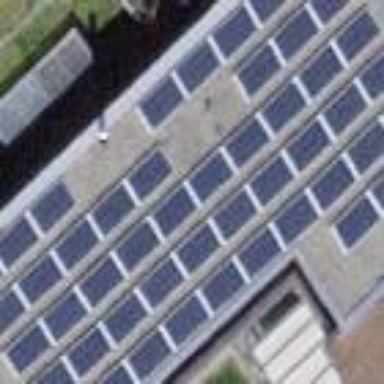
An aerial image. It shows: Solar power generator.